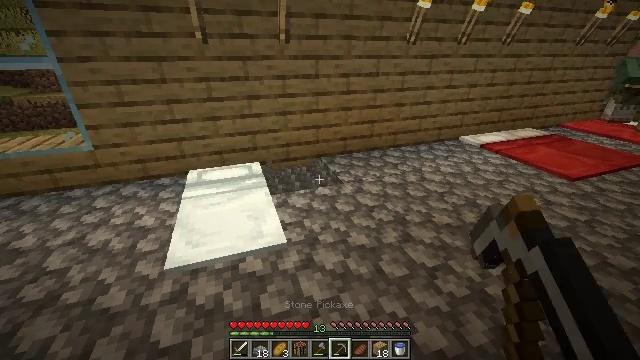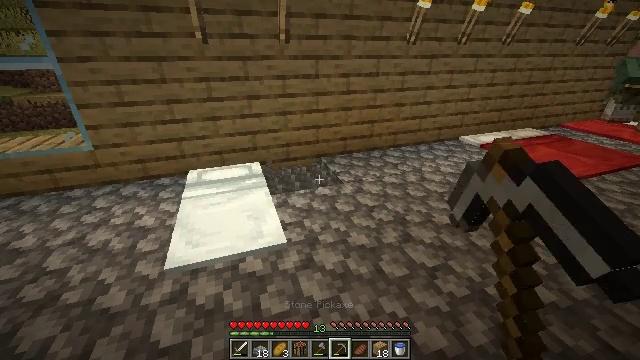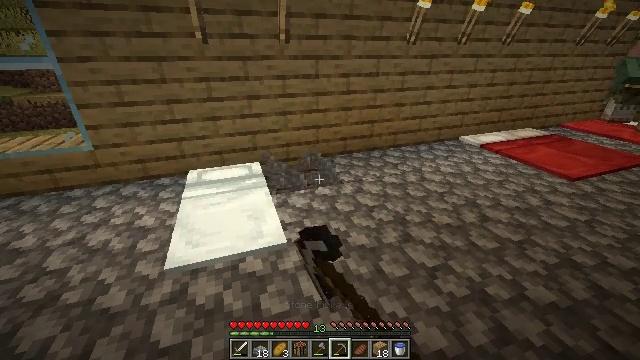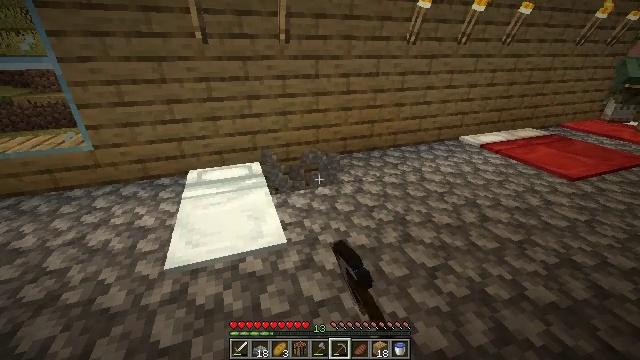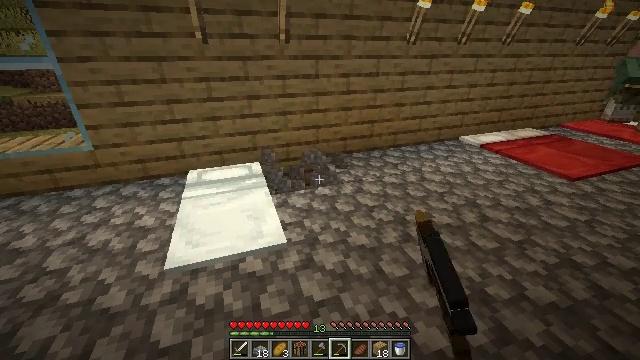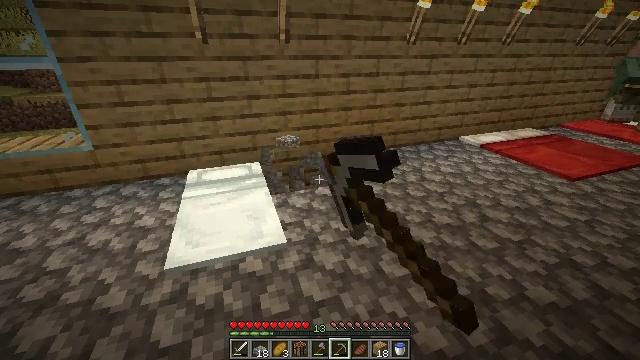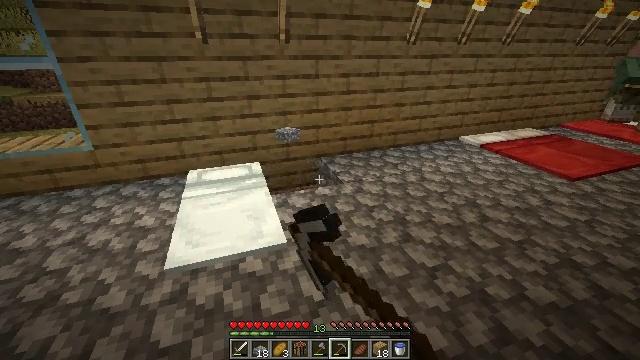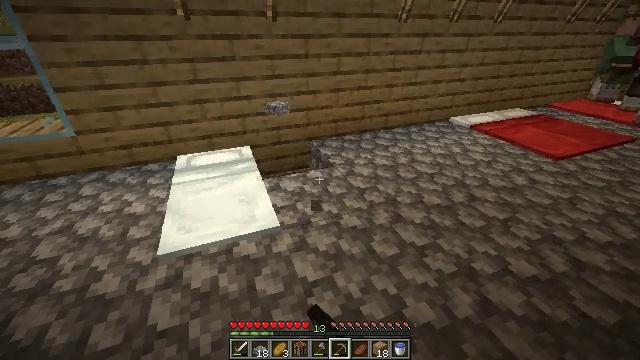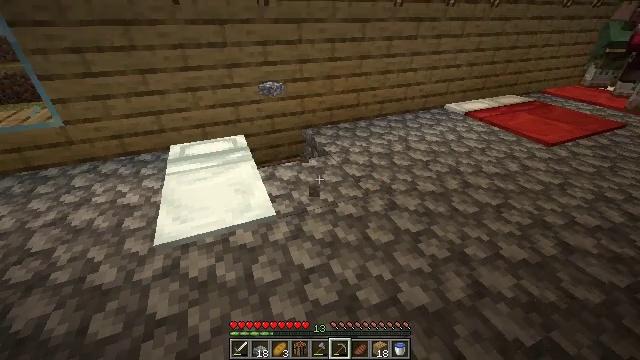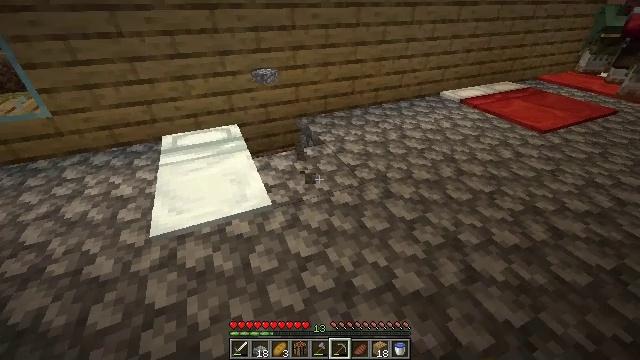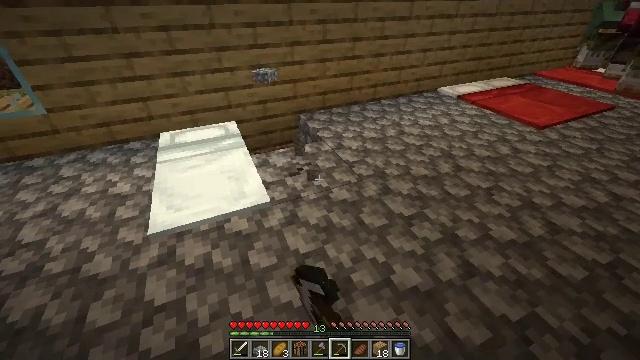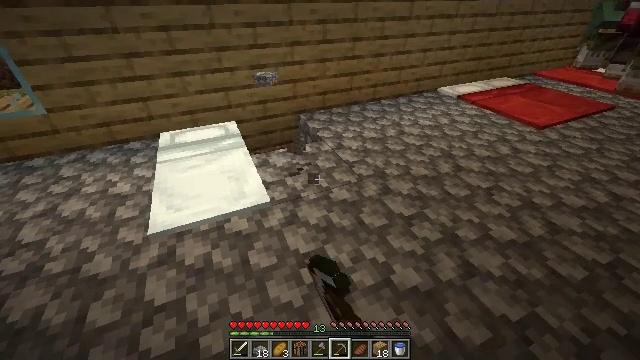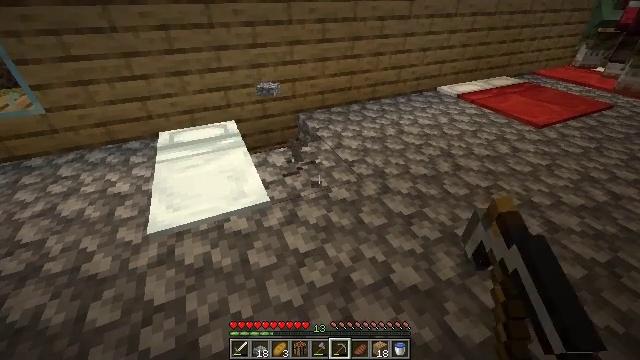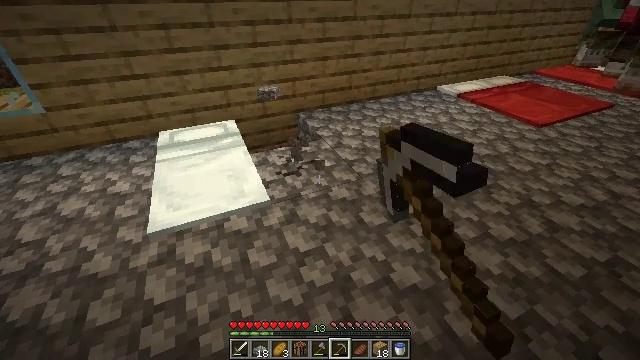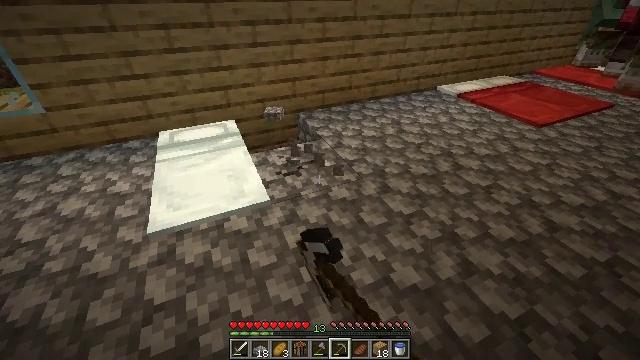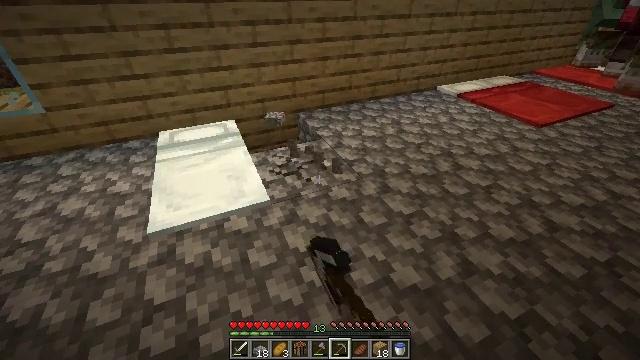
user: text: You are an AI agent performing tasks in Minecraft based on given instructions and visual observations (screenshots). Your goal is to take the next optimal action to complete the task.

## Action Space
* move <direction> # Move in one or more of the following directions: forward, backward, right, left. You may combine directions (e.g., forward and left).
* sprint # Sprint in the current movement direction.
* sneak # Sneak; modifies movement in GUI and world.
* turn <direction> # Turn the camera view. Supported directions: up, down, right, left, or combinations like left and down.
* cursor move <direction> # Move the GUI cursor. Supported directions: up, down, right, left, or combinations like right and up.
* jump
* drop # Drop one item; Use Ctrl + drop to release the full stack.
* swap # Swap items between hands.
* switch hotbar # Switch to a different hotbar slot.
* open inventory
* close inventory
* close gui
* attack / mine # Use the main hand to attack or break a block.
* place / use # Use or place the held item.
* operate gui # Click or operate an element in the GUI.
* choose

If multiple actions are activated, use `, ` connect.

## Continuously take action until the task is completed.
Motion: motion action
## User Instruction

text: Collect cobblestone slabs from your build.
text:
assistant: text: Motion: attack / mine
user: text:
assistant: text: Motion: attack / mine
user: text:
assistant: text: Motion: attack / mine
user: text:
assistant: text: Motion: attack / mine
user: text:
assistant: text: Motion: attack / mine
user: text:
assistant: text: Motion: attack / mine
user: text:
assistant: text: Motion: turn right and down, attack / mine
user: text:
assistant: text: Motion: turn right and down, attack / mine
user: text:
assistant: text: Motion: turn right and down, attack / mine
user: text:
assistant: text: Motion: attack / mine
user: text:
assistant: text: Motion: attack / mine
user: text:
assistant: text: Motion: attack / mine
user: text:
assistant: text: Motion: attack / mine
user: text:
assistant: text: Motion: attack / mine
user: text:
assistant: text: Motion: attack / mine
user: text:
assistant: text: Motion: attack / mine
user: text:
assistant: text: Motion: attack / mine
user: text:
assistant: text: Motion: attack / mine
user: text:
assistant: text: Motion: attack / mine
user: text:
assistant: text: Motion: attack / mine
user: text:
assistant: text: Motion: attack / mine
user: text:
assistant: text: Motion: attack / mine
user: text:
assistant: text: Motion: attack / mine
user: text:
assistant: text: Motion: attack / mine
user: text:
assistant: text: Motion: attack / mine
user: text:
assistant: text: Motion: attack / mine
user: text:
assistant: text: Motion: attack / mine
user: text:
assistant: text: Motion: attack / mine
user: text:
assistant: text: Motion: move forward, turn right, attack / mine
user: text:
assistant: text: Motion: move forward, turn right, attack / mine